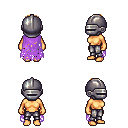
a pixel art fantasy rpg character, female body template, human, tanned skin, maroon tattered cape, metal pants, dark blonde short mohawk hairstyle, metal helm, four views (front, back, left, right), 2x2 character sprite sheet, small pixel art, hard edges, no anti-aliasing